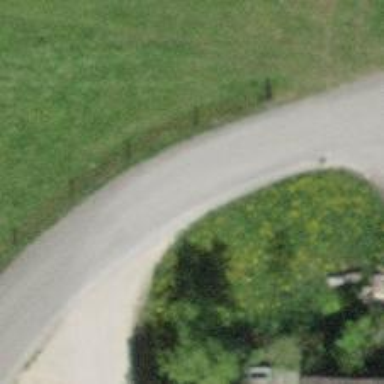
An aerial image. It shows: Paved service road.